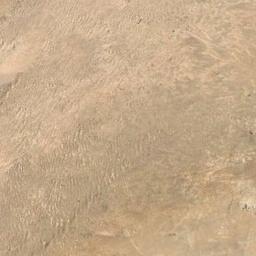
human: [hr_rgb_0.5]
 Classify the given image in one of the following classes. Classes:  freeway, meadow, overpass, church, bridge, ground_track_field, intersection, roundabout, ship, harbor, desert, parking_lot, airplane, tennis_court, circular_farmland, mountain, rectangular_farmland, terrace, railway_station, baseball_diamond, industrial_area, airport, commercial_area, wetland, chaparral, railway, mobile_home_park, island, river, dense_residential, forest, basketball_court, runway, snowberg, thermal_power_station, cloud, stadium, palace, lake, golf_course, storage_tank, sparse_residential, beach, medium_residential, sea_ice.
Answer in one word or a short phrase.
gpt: desert